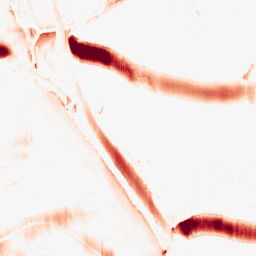
Category: morphological
Decomposition family: morphological_ellipse
Decomposition parameters: operation: opening
width: 30
height: 5
Upsampling method: sinc_blackman
Upsampling parameters: scale: 4
kernel_size: 16
Upsampling scale: 4